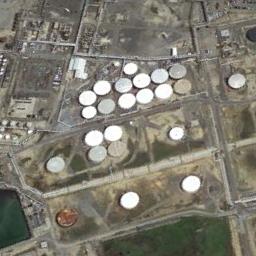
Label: storage_tank